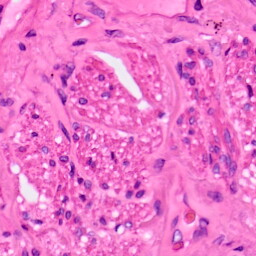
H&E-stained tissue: Lung